Interaction volume radius: 5 \u00c5
Interaction volume height: 20 \u00c5
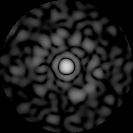
Disorder parameter: 0.8462